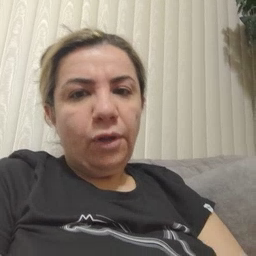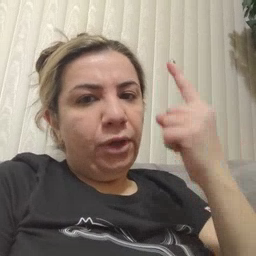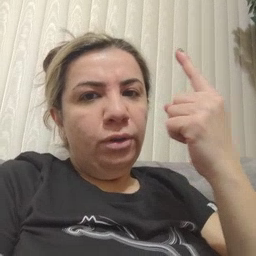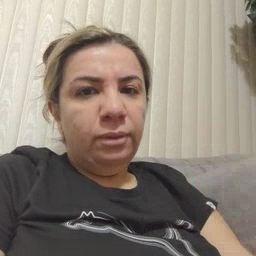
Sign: first